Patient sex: M
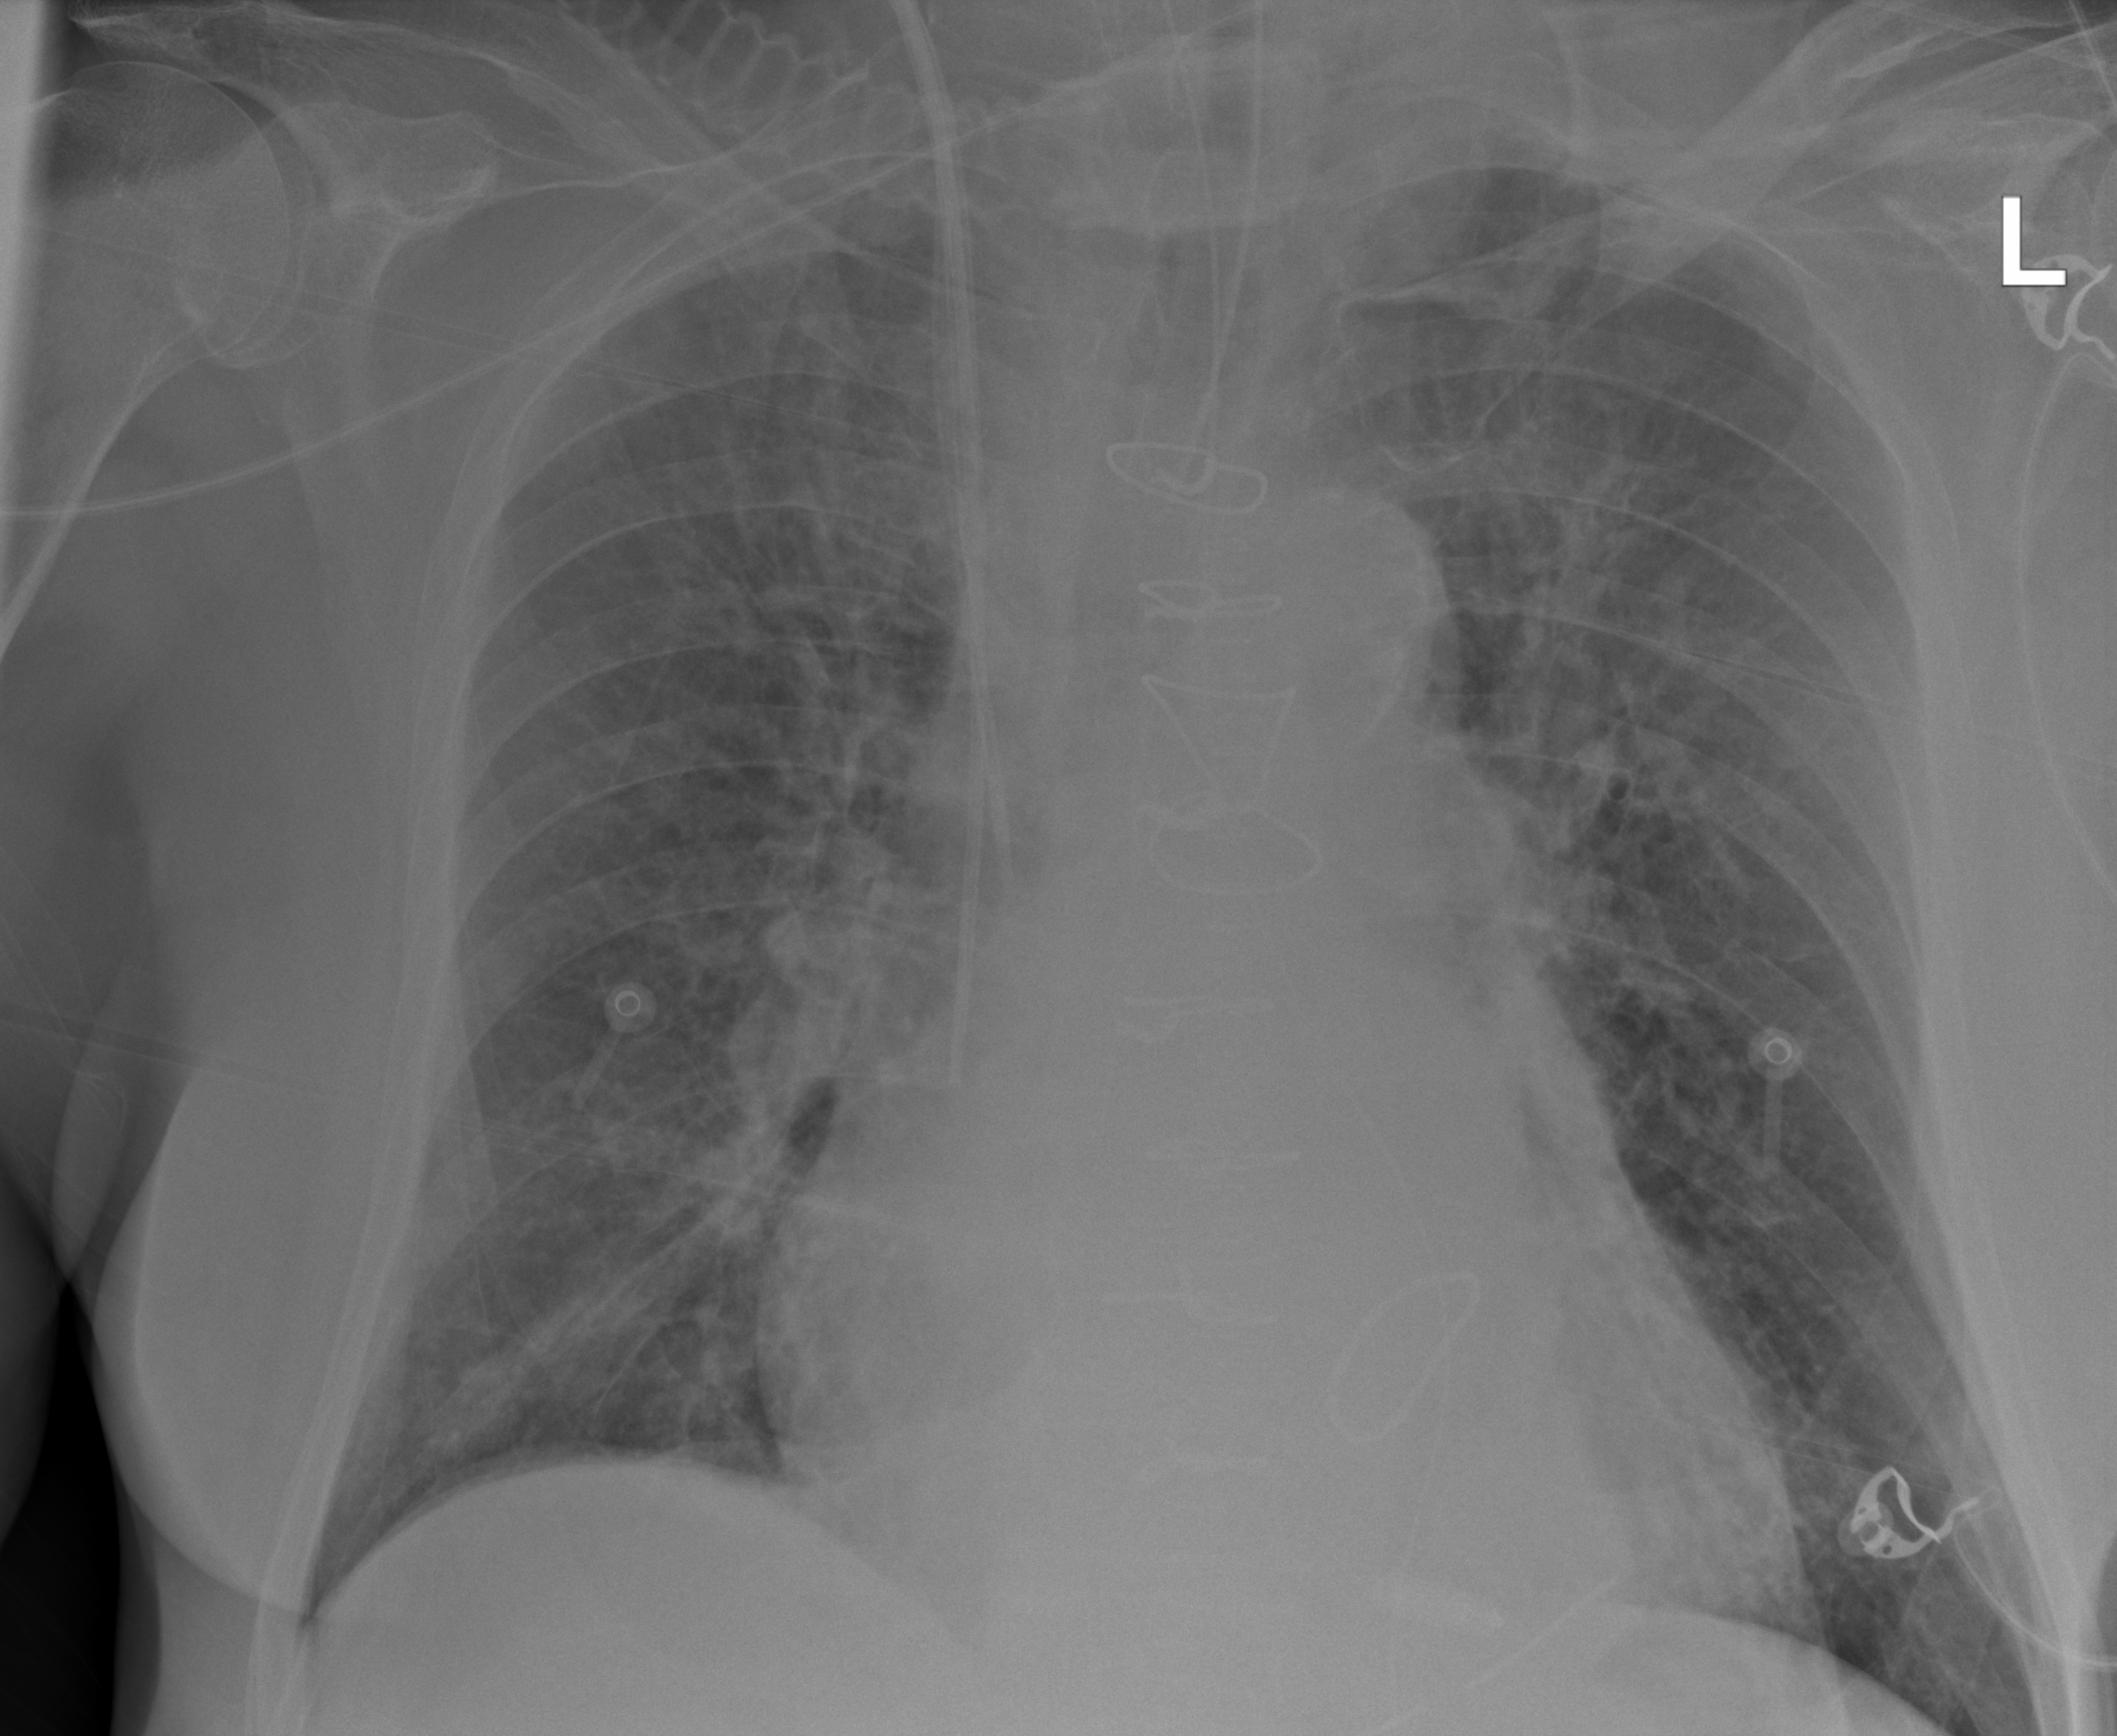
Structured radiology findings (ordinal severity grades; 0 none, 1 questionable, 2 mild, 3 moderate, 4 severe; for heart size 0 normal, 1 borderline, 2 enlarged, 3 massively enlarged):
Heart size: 1
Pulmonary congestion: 2
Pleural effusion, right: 0
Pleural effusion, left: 0
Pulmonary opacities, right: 0
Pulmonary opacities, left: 0
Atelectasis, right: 0
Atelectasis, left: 0